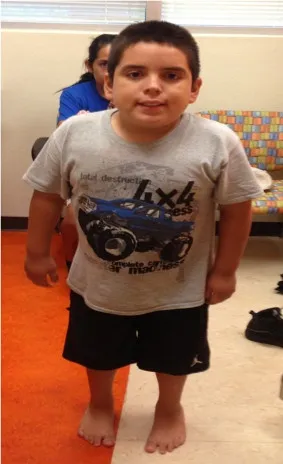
Photographs of proband and his mother. Proband.
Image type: medical_photograph (skin_photograph)